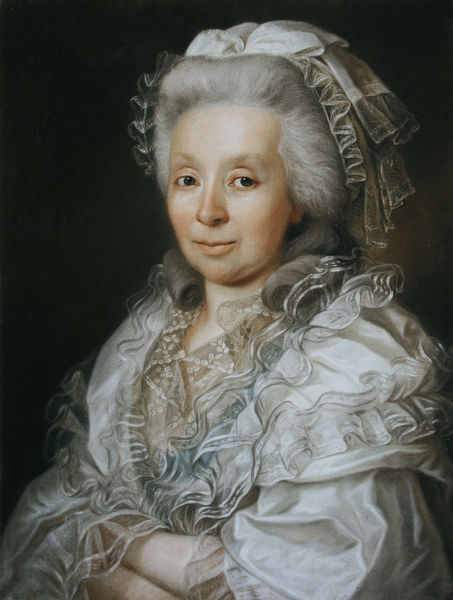
Titel: Bildnis einer älteren Dame, vermutlich aus der Familie Bettendorff oder Hatzfeld
Künstler: Georg Anton Abraham Urlaub
Standort: Mainz
Institution: Landesmuseum
Schlagwörter: blau, dunkel, gemälde, hand, haut, kopf, schatten, weiß, braun, brust, busen, frankreich, frau, frisur, grau, haar, hell, hintergrund, hut, kleid, licht, mund, nase, ohr, profil, raum, schmuck, schwarz, stirn, zimmer, blick, dame, gebäude, haus, schal, schleier, tuch, haube, schleife, alt, mütze, alte, arm, arme, augen, barock, blass, falten, gesicht, haarschmuck, kragen, samt, spitze, ärmel, bild, bildnis, hals, hände, innenraum, portrait, porträt, auge, haare, stoff, stoffe, tücher, adel, mutter, spitzen, augenbrauen, brustbild, kinn, lippen, locke, locken, ohren, perle, perlen, prinzessin, puder, puffärmel, renaissance, rokoko, rouge, scheitel, schminke, schwarzer hintergrund, seide, vornehm, perücke, lächeln, brüste, ruhig, seitlich, wangen, tüll, kette, haarband, falte, kopftuch, atelier, rüsche, rüschen, stofflichkeit, teint, wange, augenbraue, ellenbogen, transparent, transparenz, dreiviertelprofil, oberkörper, gesteck, make up, ohrläppchen, lachen, alter, greis, krank, kreuz, portait, heiter, älter, schläfe, verschränkt, armband, schläfen, gelassen, durchsichtig, greisin, fürstin, gerafft, bänder, alte frau, oma, kopfschmuck, gekreuzt, atellier, verschrenkt, barok, aristokratie, eide, graue haare, zufrieden, haptik, verschränkte arme, arme verschränkt, trau, gefältet, seiden, seid, dekolette, tafts